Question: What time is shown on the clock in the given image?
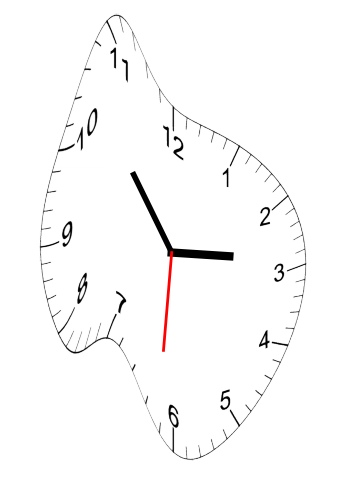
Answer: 02:53:31